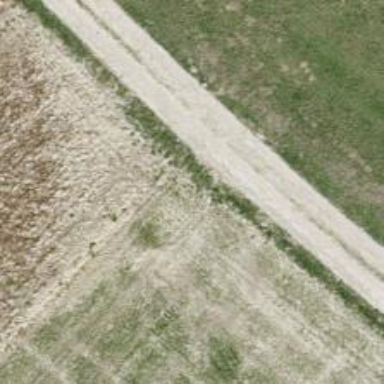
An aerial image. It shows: Unpaved track with grade 1 tracktype.